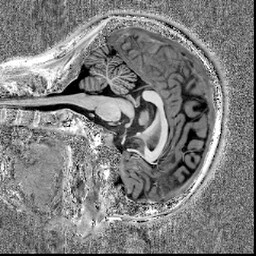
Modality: T1w
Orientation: sagittal
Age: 36
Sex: female
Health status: healthy
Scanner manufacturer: siemens
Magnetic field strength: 7 T
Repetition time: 4.3 s
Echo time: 0.00227 s